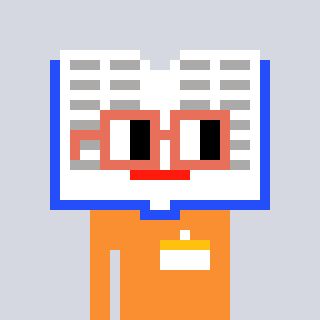
a pixel art character with square orange glasses, a dictionary-shaped head and a orange-colored body on a cool background